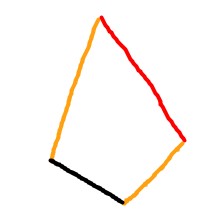
Shape: kite